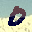
Label: 0